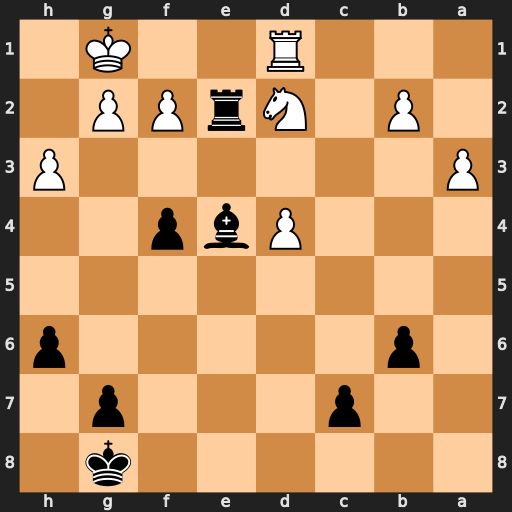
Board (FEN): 6k1/2p3p1/1p5p/8/3Pbp2/P6P/1P1NrPP1/3R2K1
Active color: b
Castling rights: -
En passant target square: -
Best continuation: Bc2 Rc1 Rxd2